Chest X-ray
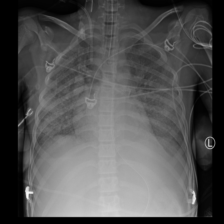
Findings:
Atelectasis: negative
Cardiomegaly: negative
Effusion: positive
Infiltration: negative
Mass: negative
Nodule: negative
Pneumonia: negative
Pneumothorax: negative
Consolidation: negative
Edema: negative
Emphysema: negative
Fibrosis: negative
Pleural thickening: negative
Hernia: negative